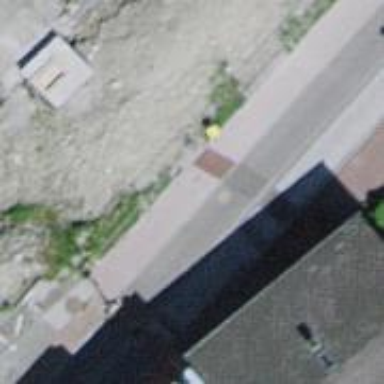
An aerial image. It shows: Post box is visible.